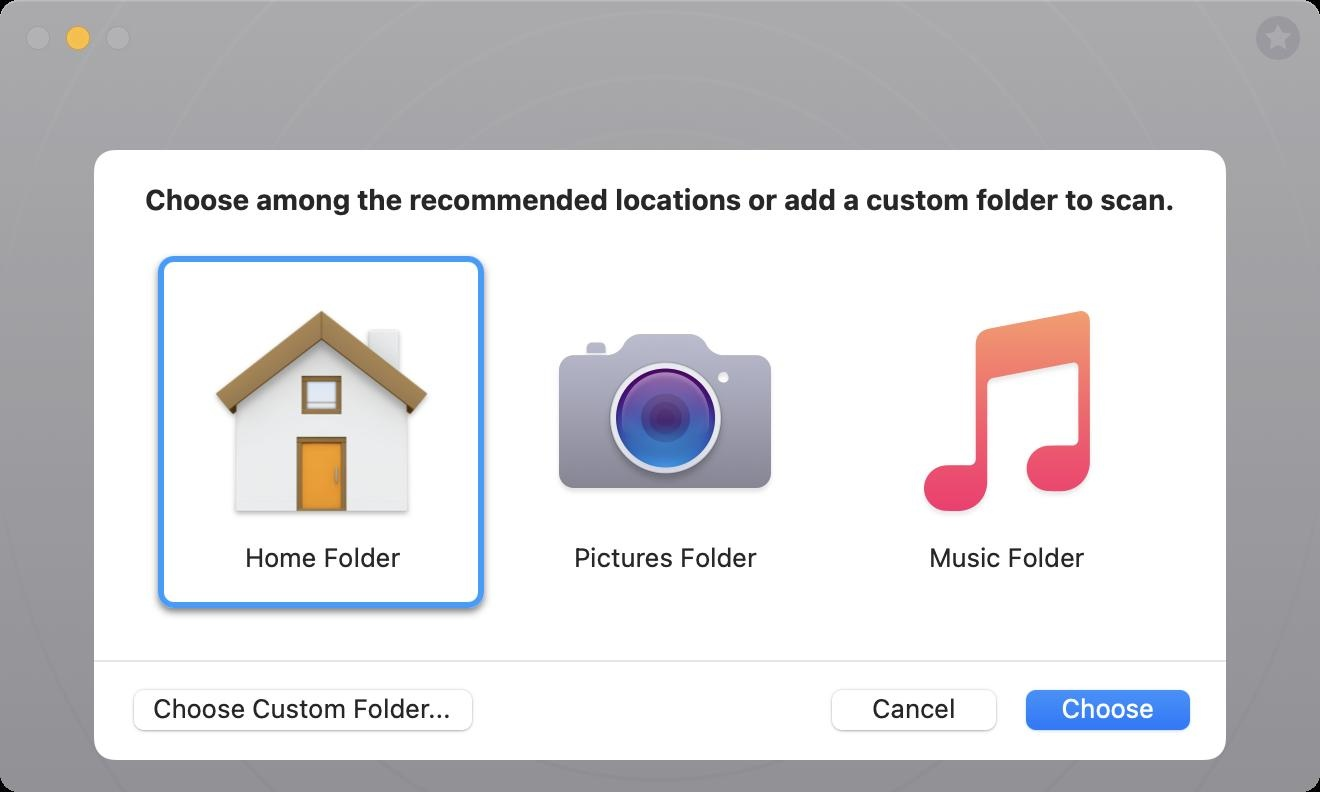
Accessibility tree:
{"name": "Gemini_2", "role": "AXWindow", "description": null, "role_description": "standard window", "value": null, "position": "534.00;379.00", "size": "660;396", "children": [{"name": null, "role": "AXGroup", "description": null, "role_description": "group", "value": null, "position": "0.00;0.00", "size": "660;396", "children": [{"name": null, "role": "AXStaticText", "description": null, "role_description": "text", "value": "Add or Drop Folders", "position": "491.50;189.50", "size": "124;17", "children": []}, {"name": null, "role": "AXImage", "description": "Gemini", "role_description": "image", "value": null, "position": "55.50;180.50", "size": "97;35", "children": []}, {"name": "", "role": "AXButton", "description": "Add Scan Locations…", "role_description": "button", "value": null, "position": "212.50;80.50", "size": "235;235", "children": []}]}, {"name": null, "role": "AXButton", "description": "Show Achievements", "role_description": "button", "value": null, "position": "626.00;6.00", "size": "26;28", "children": []}, {"name": null, "role": "AXButton", "description": null, "role_description": "close button", "value": null, "position": "12.00;11.00", "size": "14;16", "children": []}, {"name": null, "role": "AXButton", "description": null, "role_description": "zoom button", "value": null, "position": "52.00;11.00", "size": "14;16", "children": [{"name": null, "role": "AXGroup", "description": null, "role_description": "group", "value": null, "position": "52.00;11.00", "size": "14;16", "children": [{"name": null, "role": "AXGroup", "description": null, "role_description": "group", "value": null, "position": "52.00;11.00", "size": "14;16", "children": []}]}]}, {"name": null, "role": "AXButton", "description": null, "role_description": "minimize button", "value": null, "position": "32.00;11.00", "size": "14;16", "children": []}, {"name": null, "role": "AXSheet", "description": null, "role_description": "sheet", "value": null, "position": "47.00;75.00", "size": "566;305", "children": [{"name": null, "role": "AXStaticText", "description": null, "role_description": "text", "value": "Choose among the recommended locations or add a custom folder to scan.", "position": "45.00;90.00", "size": "570;18", "children": []}, {"name": null, "role": "AXGroup", "description": null, "role_description": "group", "value": null, "position": "47.00;330.00", "size": "566;50", "children": [{"name": "Choose_Custom_Folder...", "role": "AXButton", "description": null, "role_description": "button", "value": null, "position": "60.00;340.00", "size": "183;32", "children": []}, {"name": "Choose", "role": "AXButton", "description": null, "role_description": "button", "value": null, "position": "506.00;340.00", "size": "96;32", "children": []}, {"name": "Cancel", "role": "AXButton", "description": null, "role_description": "button", "value": null, "position": "409.00;340.00", "size": "96;32", "children": []}]}, {"name": null, "role": "AXGrid", "description": null, "role_description": "grid", "value": null, "position": "75.00;124.00", "size": "513;184", "children": [{"name": null, "role": "AXUnknown", "description": null, "role_description": "unknown", "value": null, "position": "75.00;124.00", "size": "171;184", "children": [{"name": null, "role": "AXGroup", "description": null, "role_description": "group", "value": null, "position": "79.00;128.00", "size": "163;176", "children": [{"name": null, "role": "AXImage", "description": "SuggestedSpacesHomeIcon", "role_description": "image", "value": null, "position": "106.50;155.00", "size": "110;105", "children": []}, {"name": null, "role": "AXStaticText", "description": null, "role_description": "text", "value": "Home Folder", "position": "120.50;269.50", "size": "82;17", "children": []}]}]}, {"name": null, "role": "AXUnknown", "description": null, "role_description": "unknown", "value": null, "position": "246.00;124.00", "size": "171;184", "children": [{"name": null, "role": "AXGroup", "description": null, "role_description": "group", "value": null, "position": "250.00;128.00", "size": "163;176", "children": [{"name": null, "role": "AXImage", "description": "SuggestedSpacesPicturesIcon", "role_description": "image", "value": null, "position": "277.50;167.00", "size": "110;81", "children": []}, {"name": null, "role": "AXStaticText", "description": null, "role_description": "text", "value": "Pictures Folder", "position": "285.00;269.50", "size": "96;17", "children": []}]}]}, {"name": null, "role": "AXUnknown", "description": null, "role_description": "unknown", "value": null, "position": "417.00;124.00", "size": "171;184", "children": [{"name": null, "role": "AXGroup", "description": null, "role_description": "group", "value": null, "position": "421.00;128.00", "size": "163;176", "children": [{"name": null, "role": "AXImage", "description": "SuggestedSpacesMusicIcon", "role_description": "image", "value": null, "position": "460.00;155.50", "size": "87;104", "children": []}, {"name": null, "role": "AXStaticText", "description": null, "role_description": "text", "value": "Music Folder", "position": "462.50;269.50", "size": "82;17", "children": []}]}]}]}]}]}